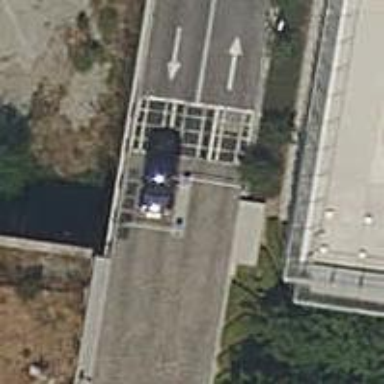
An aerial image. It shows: Lift gate barrier.